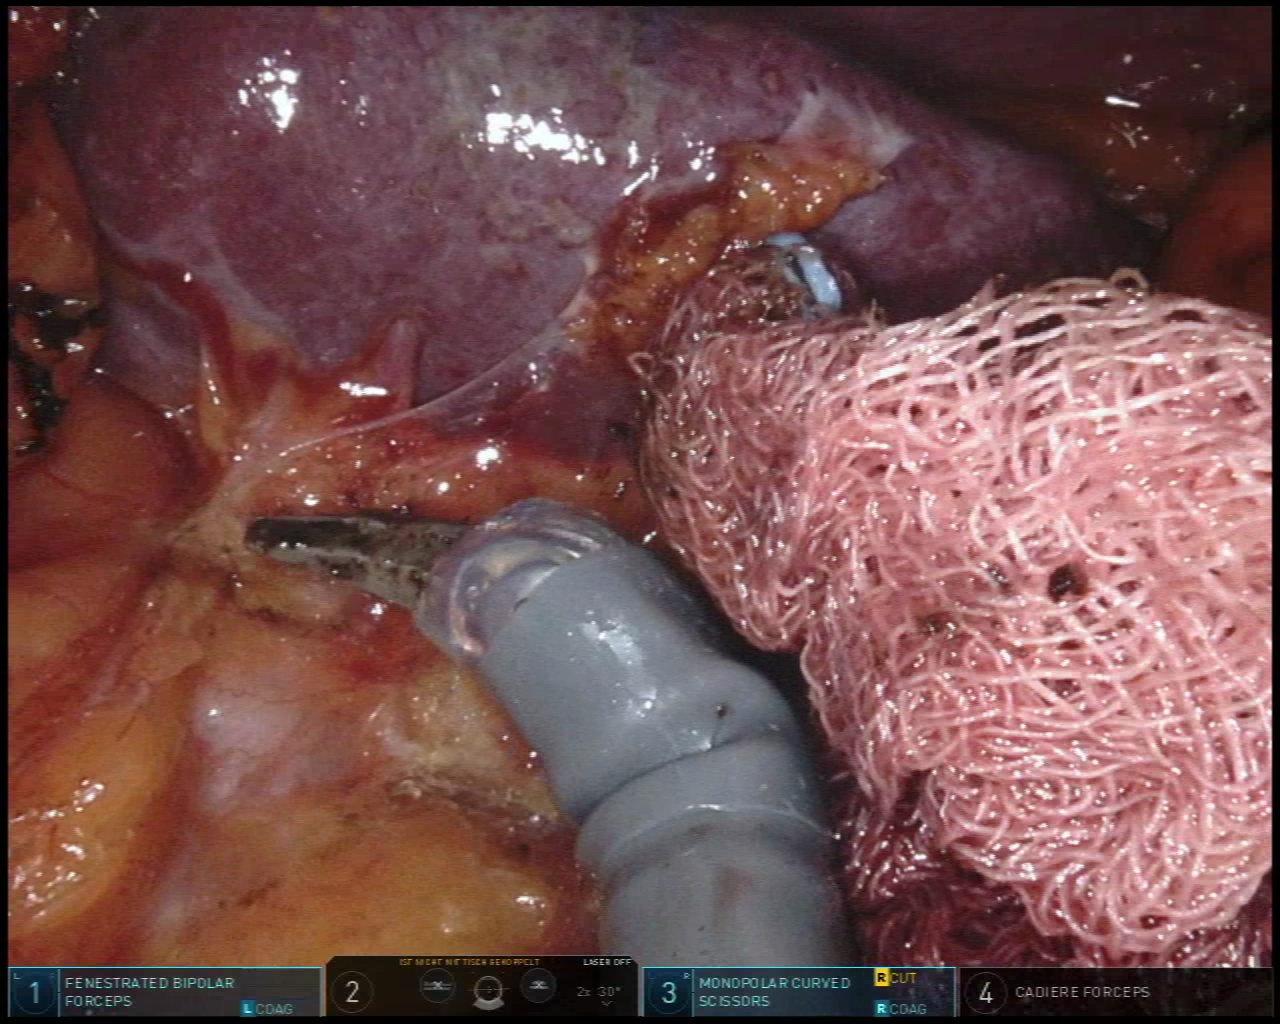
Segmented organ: stomach
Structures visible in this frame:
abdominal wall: yes
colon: no
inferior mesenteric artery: no
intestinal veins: no
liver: no
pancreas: no
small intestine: no
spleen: yes
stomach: yes
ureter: no
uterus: no
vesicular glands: no